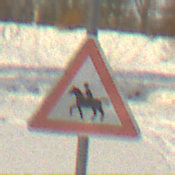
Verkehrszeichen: ReiterRechts
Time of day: MorningAfternoon
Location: Outdoor (Suburban)
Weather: PartlyCloudy
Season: NotSpecified
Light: Natural